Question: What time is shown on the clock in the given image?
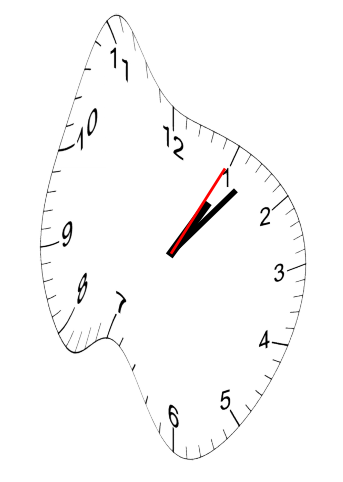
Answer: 01:07:05